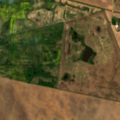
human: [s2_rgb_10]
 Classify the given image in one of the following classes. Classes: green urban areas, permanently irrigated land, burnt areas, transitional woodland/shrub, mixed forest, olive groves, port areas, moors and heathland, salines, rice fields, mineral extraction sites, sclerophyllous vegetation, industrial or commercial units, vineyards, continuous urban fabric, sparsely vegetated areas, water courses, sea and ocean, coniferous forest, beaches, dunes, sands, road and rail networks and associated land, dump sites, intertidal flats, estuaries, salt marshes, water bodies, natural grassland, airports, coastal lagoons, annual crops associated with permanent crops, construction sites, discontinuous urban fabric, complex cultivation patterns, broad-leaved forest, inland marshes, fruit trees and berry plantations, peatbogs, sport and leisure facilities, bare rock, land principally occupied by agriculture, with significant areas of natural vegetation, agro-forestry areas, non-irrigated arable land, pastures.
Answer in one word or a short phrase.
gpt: non-irrigated arable land, land principally occupied by agriculture, with significant areas of natural vegetation